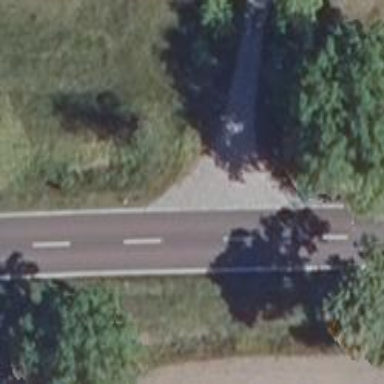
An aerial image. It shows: Secondary road with asphalt surface and lane markings.